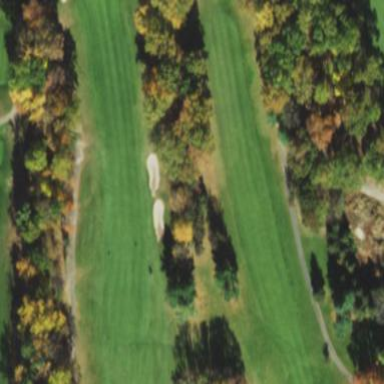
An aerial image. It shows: Golf fairway surrounded by grass.